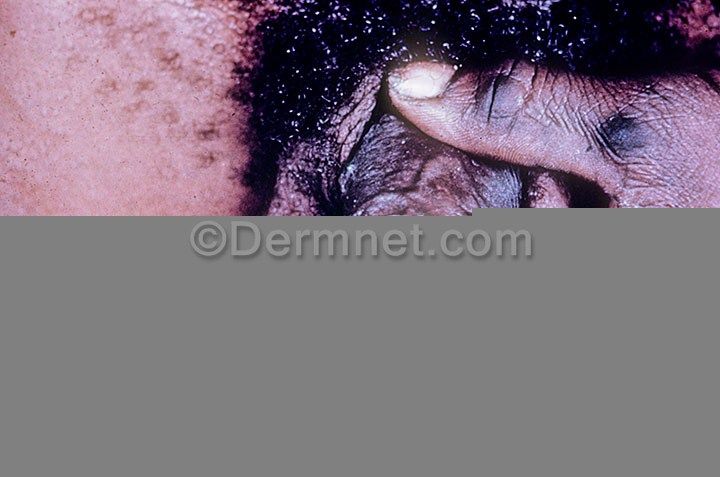
Disease: Herpes HPV and other STDs Photos